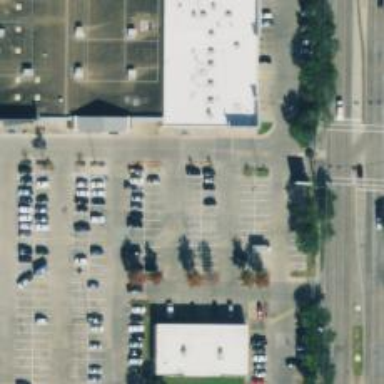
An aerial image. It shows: Parking space.